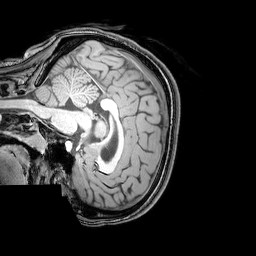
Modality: T1w
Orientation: sagittal
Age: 21
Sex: female
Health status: healthy
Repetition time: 0.081 s
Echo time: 0.037 s